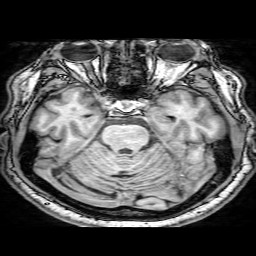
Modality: T1w
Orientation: coronal
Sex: male
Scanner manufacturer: philips
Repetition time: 0.008174 s
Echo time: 0.00376 s